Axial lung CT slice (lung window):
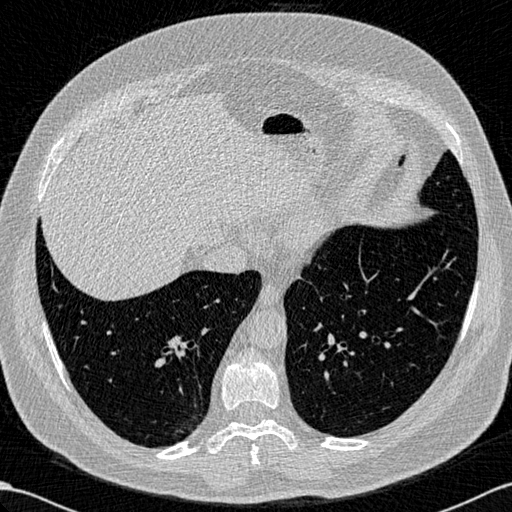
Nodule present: no